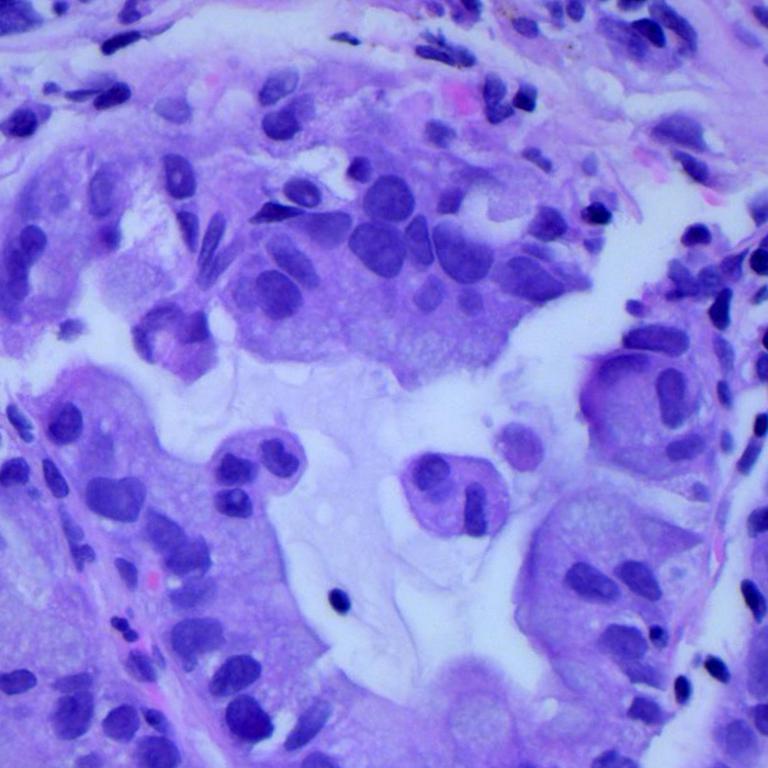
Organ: lung
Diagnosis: adenocarcinomas